Chest X-ray. View position: PA
Patient age: 73
Patient sex: F
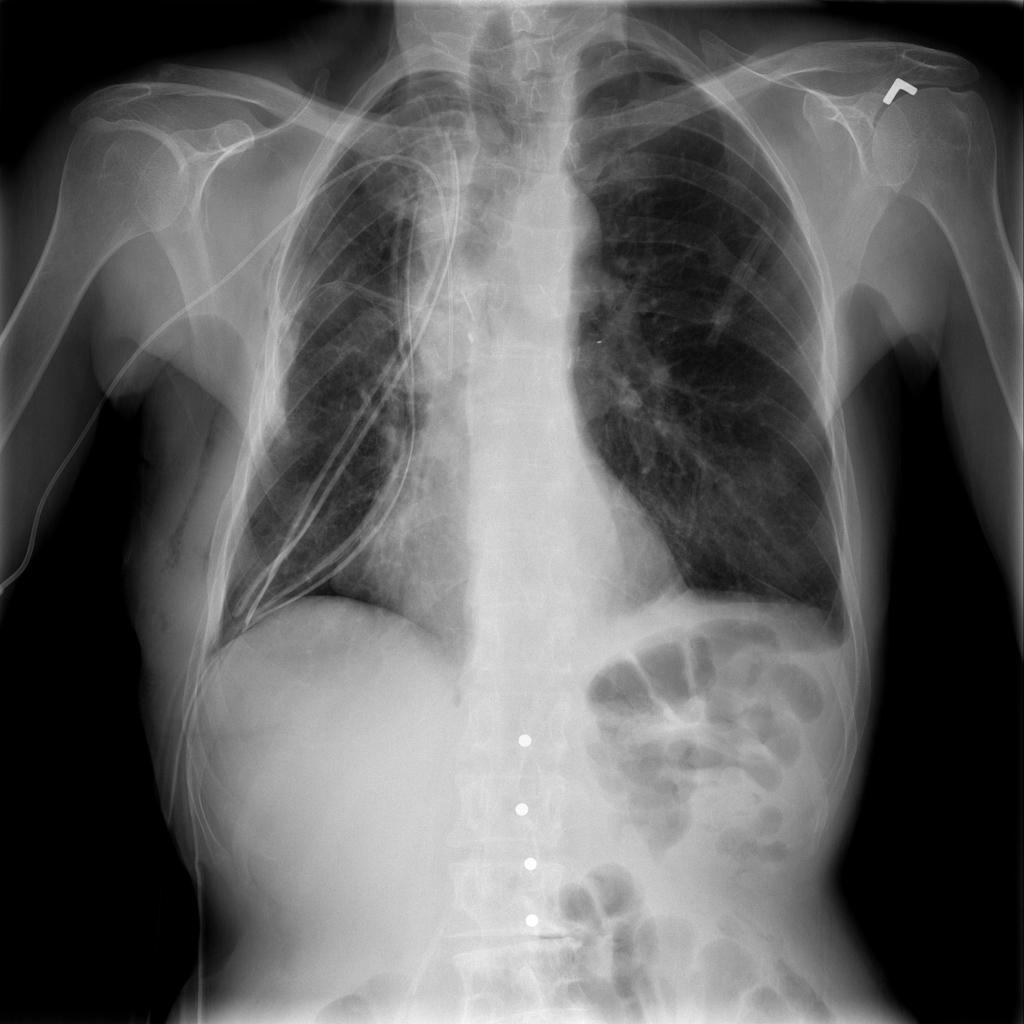
Finding: Pneumothorax